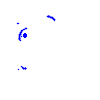
Particle: electron